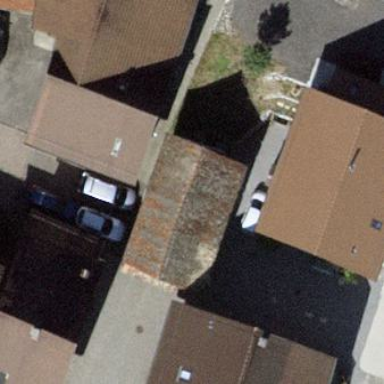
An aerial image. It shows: Shed building.